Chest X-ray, AP view. Patient: 47 years old, sex F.
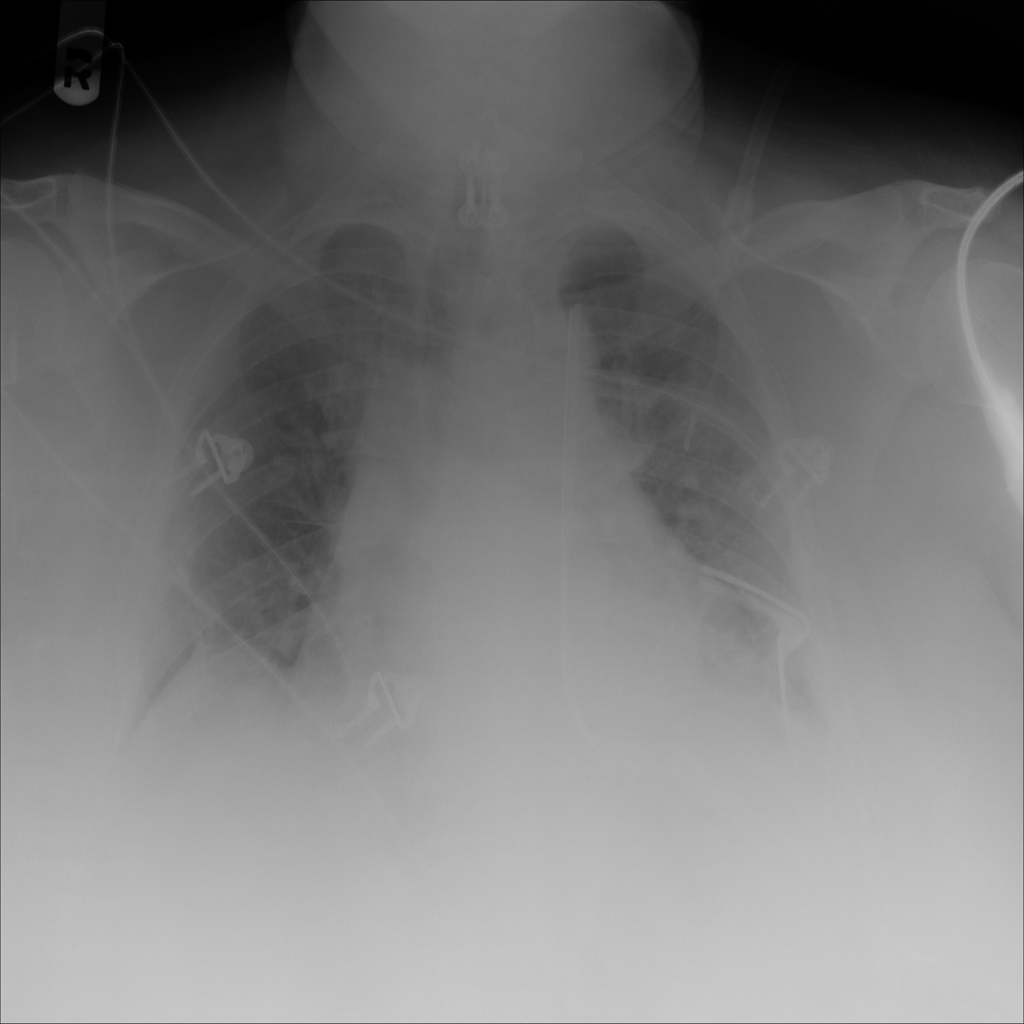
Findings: Atelectasis, Consolidation, Pneumothorax